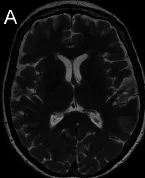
Axial Brain MRI sequences after treatment. T2 weighted image.
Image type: radiology (mri)